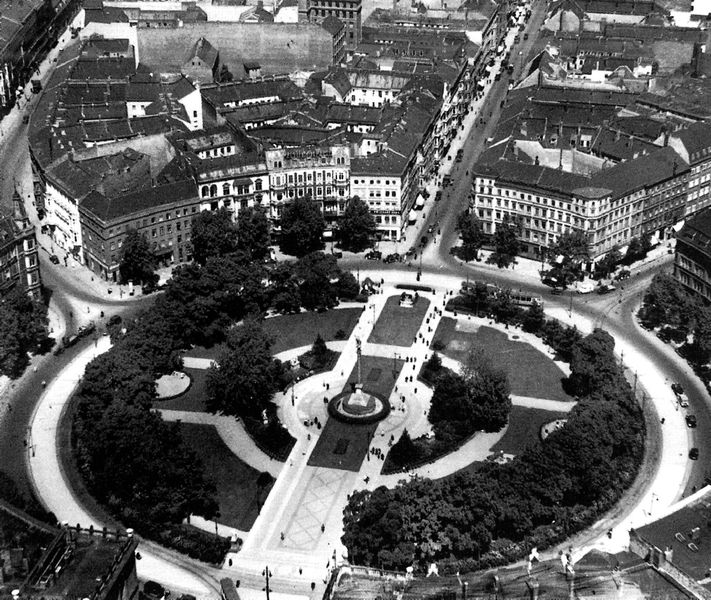
Titel: Rondell Marckt (später Belle Alliance Platz, heute Mehringplatz) mit der fächerförmigen Anlage der Wilhelm-, Friedrich- und Lindenstraße
Standort: Berlin, Bildarchiv Landesbildstelle (EU - D)
Schlagwörter: bäume, menschen, stadt, fenster, schwarz, strasse, säule, weiss, dach, gras, haus, park, rasen, wiese, leute, architektur, häuser, büsche, wege, personen, rund, turm, statue, fassade, dächer, giebel, platz, auto, foto, luftaufnahme, oben, straßen, symetrie, denkmal, zentral, verkehr, symetrisch, kreisel, autos, rondell, luftbild, platzgestaltung, kreisverkehr, baume, stassen, stadtzentrum, dachlandschaft, monumnet